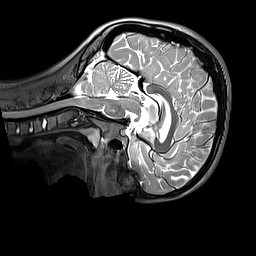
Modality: T2w
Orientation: sagittal
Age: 10
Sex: female
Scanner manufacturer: siemens
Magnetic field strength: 3 T
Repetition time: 3.2 s
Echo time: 0.408 s